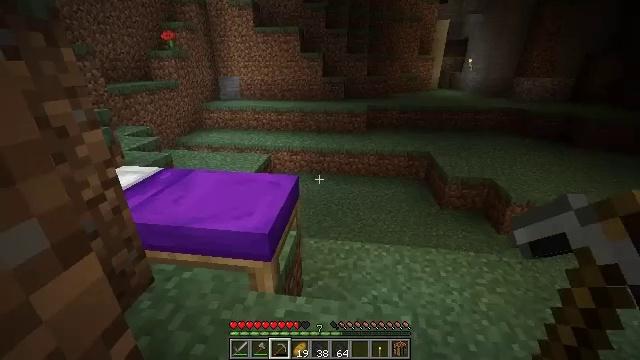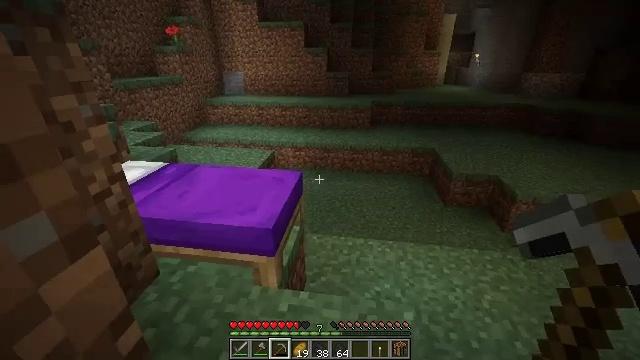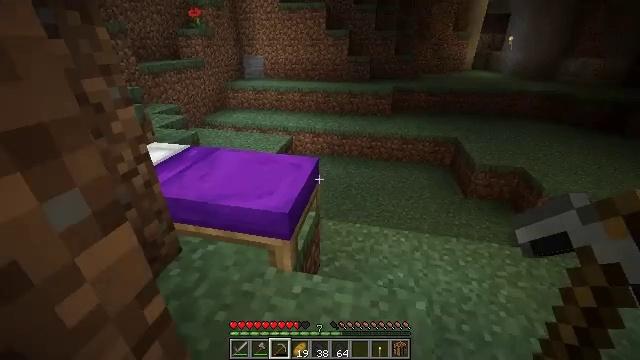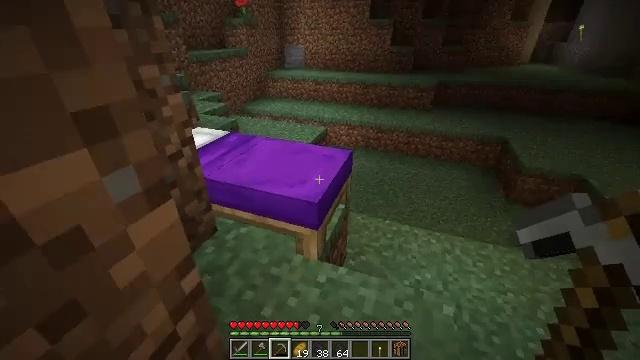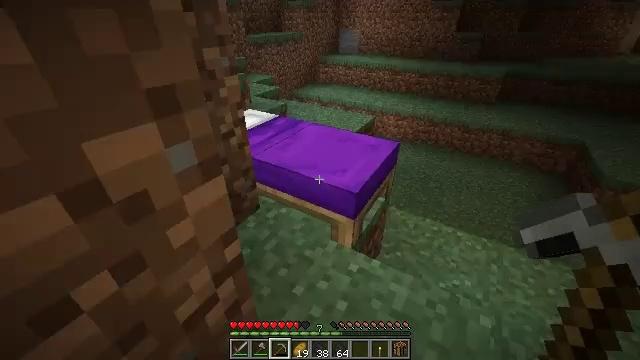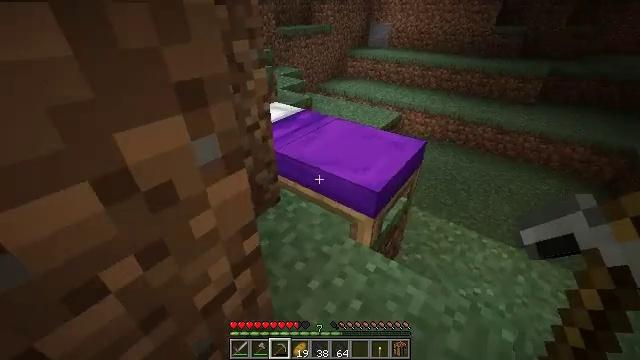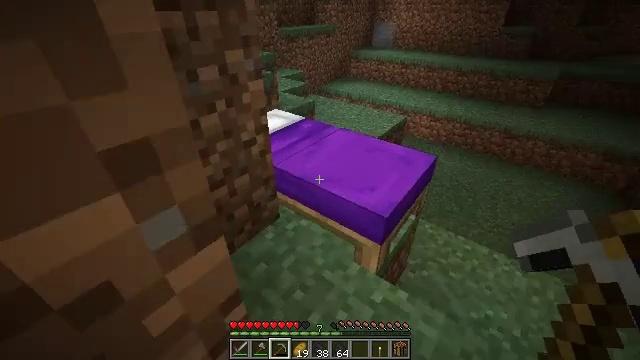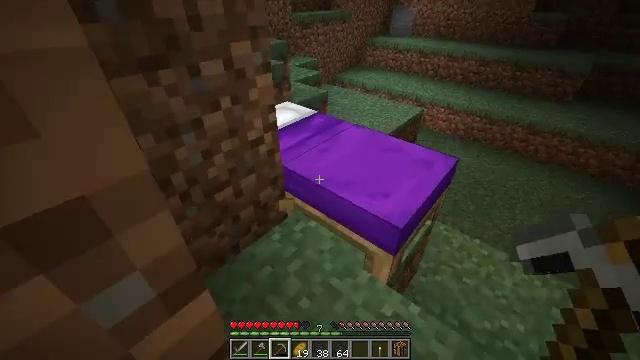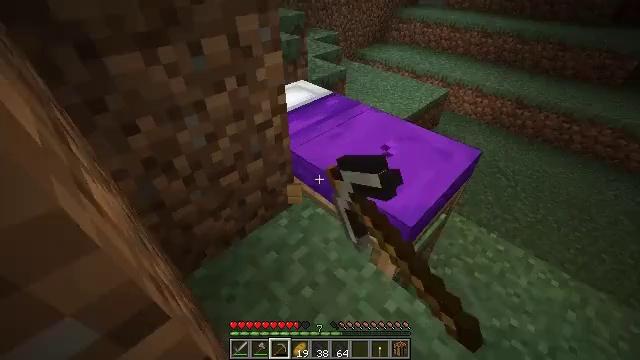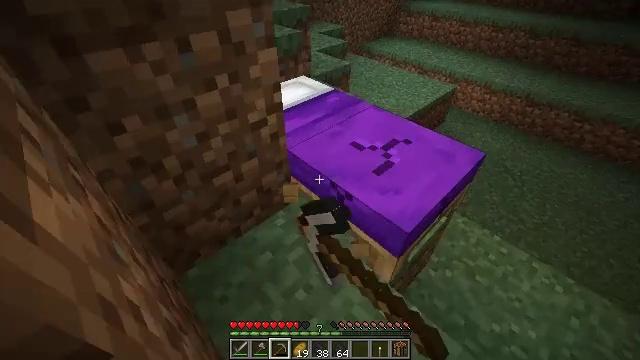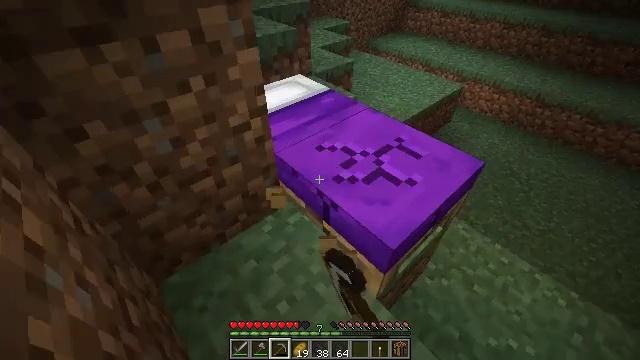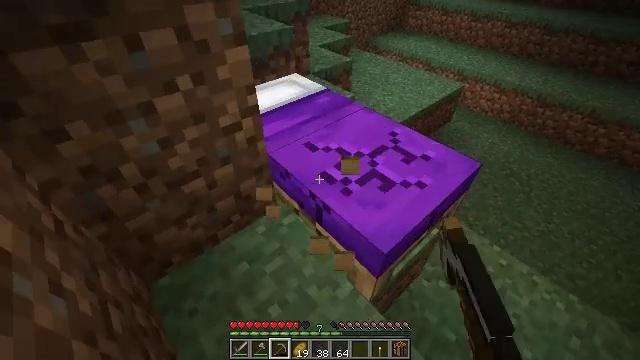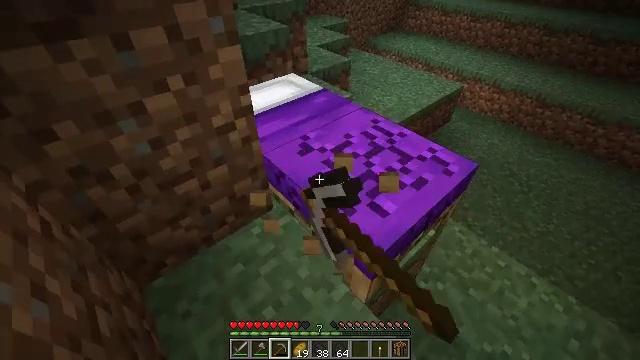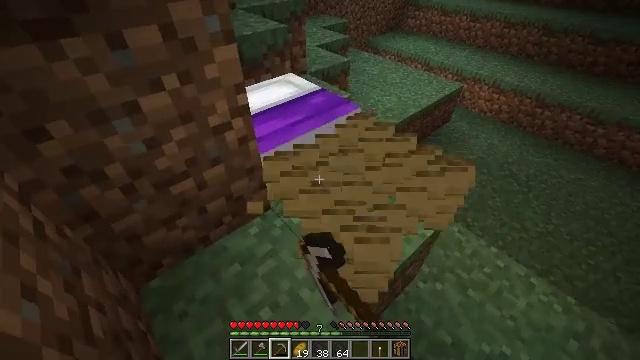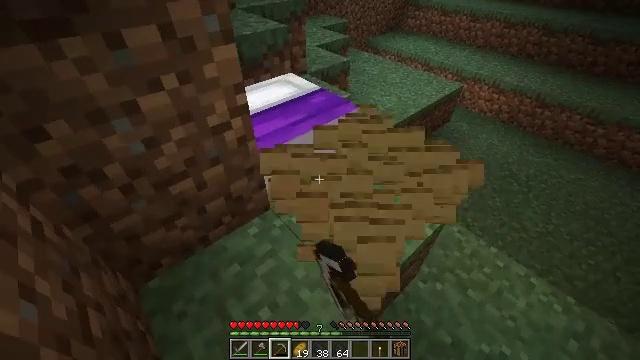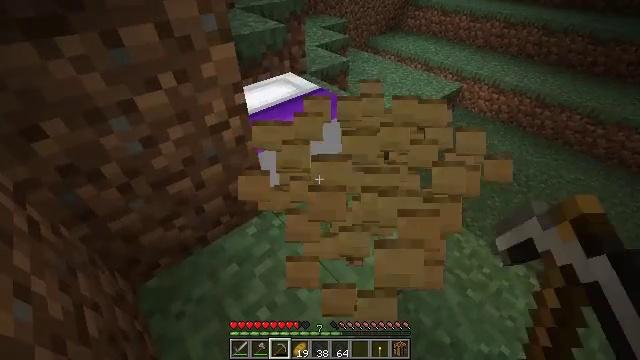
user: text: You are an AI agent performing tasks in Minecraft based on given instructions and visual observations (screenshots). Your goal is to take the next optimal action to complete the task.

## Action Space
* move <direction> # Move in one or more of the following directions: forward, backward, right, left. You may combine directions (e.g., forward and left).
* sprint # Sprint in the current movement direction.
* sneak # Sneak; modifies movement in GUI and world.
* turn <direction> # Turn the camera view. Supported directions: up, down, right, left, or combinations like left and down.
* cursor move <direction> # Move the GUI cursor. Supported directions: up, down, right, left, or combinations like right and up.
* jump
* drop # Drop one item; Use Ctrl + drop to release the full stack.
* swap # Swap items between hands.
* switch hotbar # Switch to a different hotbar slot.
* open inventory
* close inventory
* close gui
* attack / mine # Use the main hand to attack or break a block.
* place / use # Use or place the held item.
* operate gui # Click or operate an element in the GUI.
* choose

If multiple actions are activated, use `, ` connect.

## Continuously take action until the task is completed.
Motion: motion action
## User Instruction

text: Break the purple bed to move it.
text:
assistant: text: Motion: no_op
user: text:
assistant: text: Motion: turn left and down
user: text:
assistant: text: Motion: turn left and down
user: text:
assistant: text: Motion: turn left and down
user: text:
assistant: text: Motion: move forward, turn left and down
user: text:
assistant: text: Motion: move forward
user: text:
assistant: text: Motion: move forward, turn left and down, attack / mine
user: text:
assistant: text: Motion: move forward, turn left and down, attack / mine
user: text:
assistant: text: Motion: move forward, turn left and down, attack / mine
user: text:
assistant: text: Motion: turn left, attack / mine
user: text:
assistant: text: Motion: attack / mine
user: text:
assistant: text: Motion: attack / mine
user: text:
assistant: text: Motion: attack / mine
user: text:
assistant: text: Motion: attack / mine
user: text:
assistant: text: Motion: attack / mine
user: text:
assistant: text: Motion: attack / mine
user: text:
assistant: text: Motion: attack / mine
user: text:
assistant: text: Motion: attack / mine